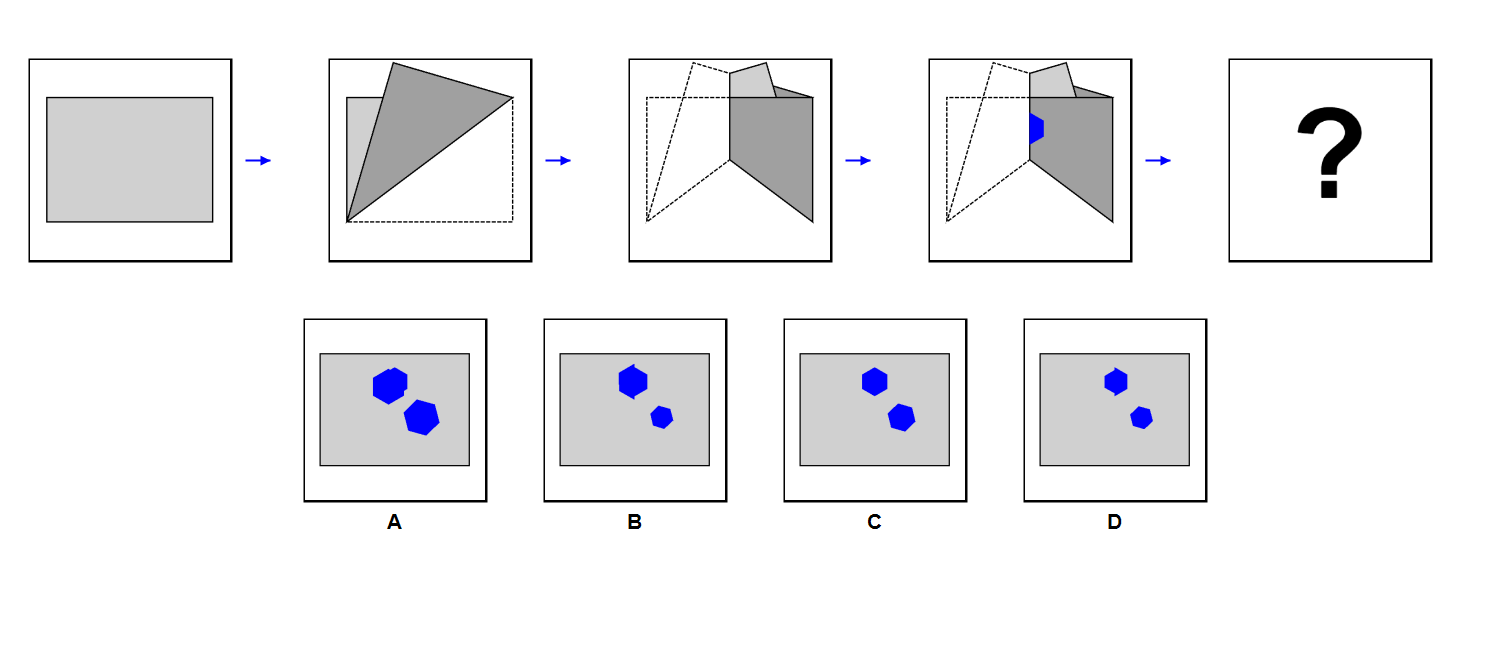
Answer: C